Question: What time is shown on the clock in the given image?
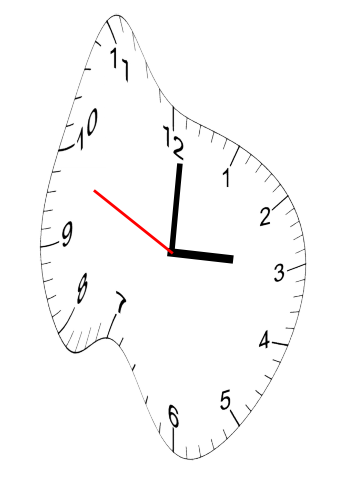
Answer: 03:00:49